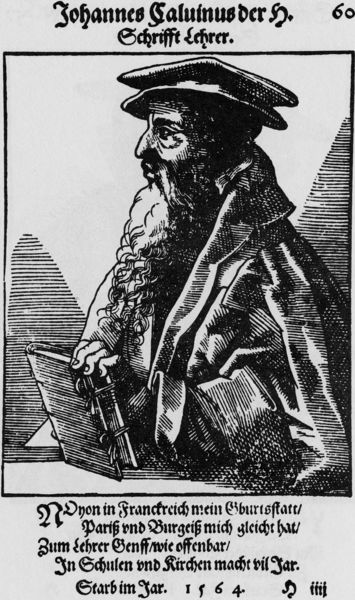
Titel: Bildnis des John Calvin
Künstler: Tobias Stimmer
Institution: (Seriendruck)
Schlagwörter: hand, mann, weiß, finger, frankreich, hut, hüte, kopfbedeckungen, mund, nase, paris, profil, schwarz, blick, bart, mütze, mützen, bibel, falten, halten, johannes, kragen, tod, vollbart, bildnis, porträt, kirche, auge, mantel, kopfbedeckung, holzschnitt, schrift, lehrer, schule, siebdruck, jahreszahl, buch, druck, schwarz-weiß, schraffur, schrafur, stich, lockig, barrett, hakennase, schriftsteller, gravur, barett, mittelalter, kreagen, gelehrter, kupferstich, johann, geburt, beschriftet, gelockt, langer bart, epigramm, starb, nachruf, holzschnitz, calvin, 1564, 60, schriftlehrer, mannkupferstich, jean calvin, geburtsort